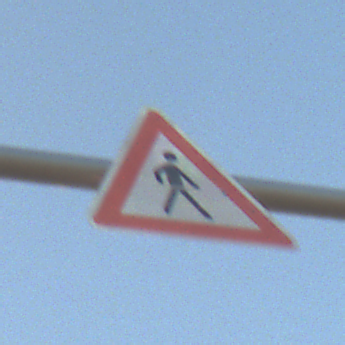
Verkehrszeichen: FussgaengerLinks
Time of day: SunriseSunset
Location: Outdoor (Nature)
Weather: PartlyCloudy
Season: NotSpecified
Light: Natural